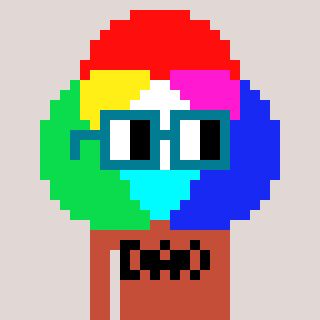
a pixel art character with square dark green glasses, a color circle-shaped head and a rust-colored body on a warm background